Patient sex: F
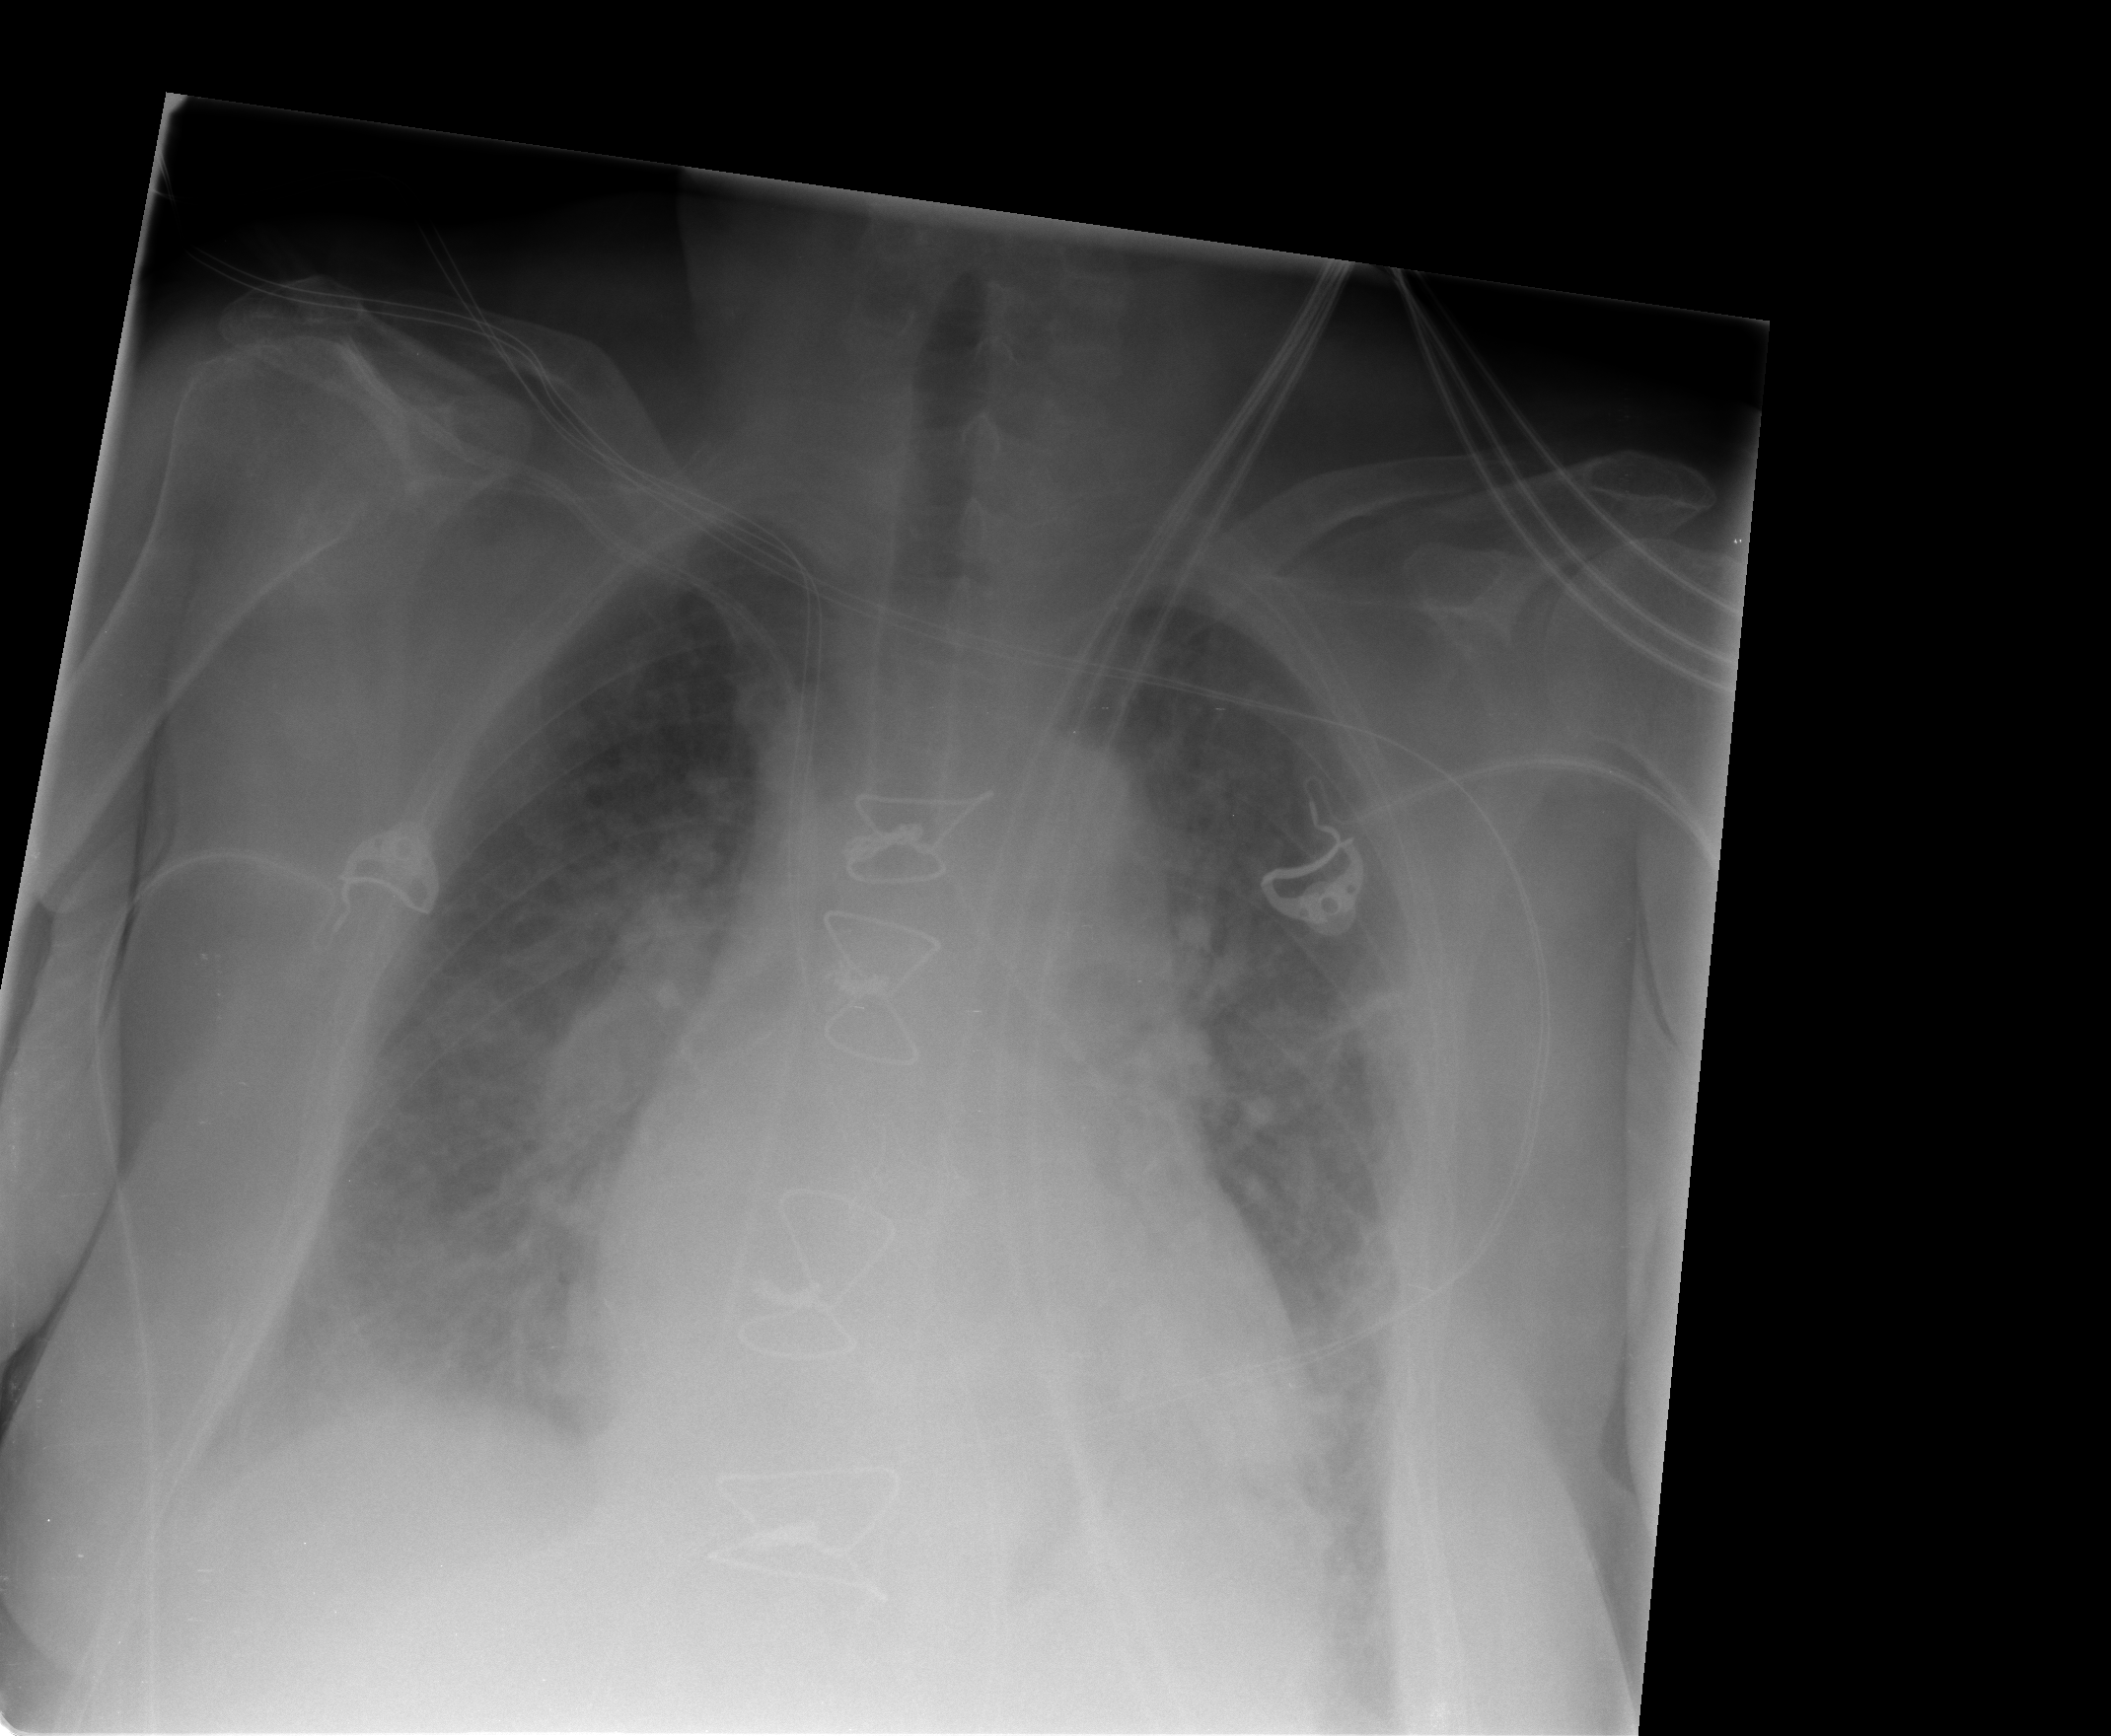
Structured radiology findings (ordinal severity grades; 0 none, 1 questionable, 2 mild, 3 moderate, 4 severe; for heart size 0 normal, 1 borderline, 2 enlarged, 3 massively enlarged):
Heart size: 2
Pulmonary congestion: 3
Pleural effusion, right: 3
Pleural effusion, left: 2
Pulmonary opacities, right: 2
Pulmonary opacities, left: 2
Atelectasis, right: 2
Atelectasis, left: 2